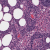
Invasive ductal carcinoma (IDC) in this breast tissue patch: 0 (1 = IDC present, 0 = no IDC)